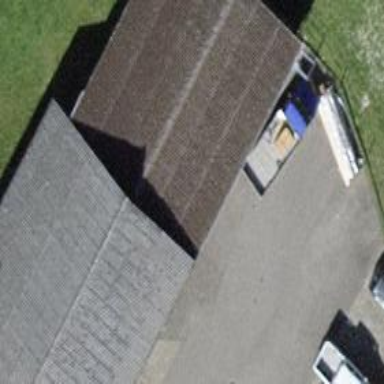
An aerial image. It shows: Warehouse.